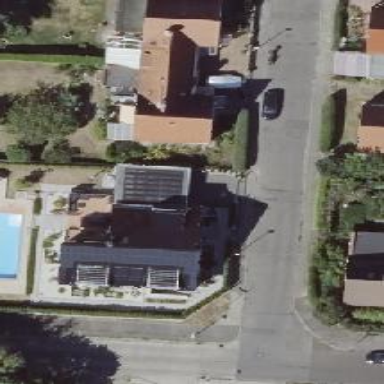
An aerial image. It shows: Semidetached house.